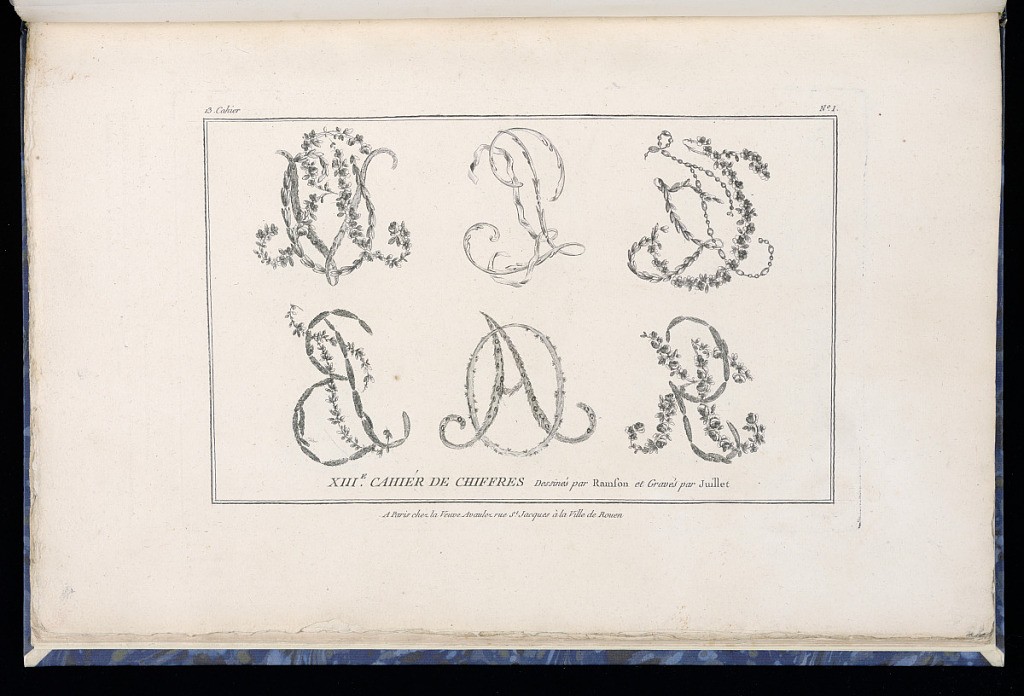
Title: Title Page
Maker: Pierre Ranson, French, 1736–1786
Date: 1777–79
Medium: Etching on paper
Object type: Print
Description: Title page and design for six decorative monograms (letters), comprised of one or two letters featuring floral motifs, foliate scrolls, feathers, beads, scrolling acanthus leaves, and fleurons. The plate is titled and numbered.